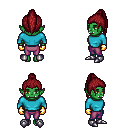
a pixel art fantasy rpg character, female body template, orc, green skin, teal long-sleeve shirt, magenta pants, brunette long topknot hairstyle, gold gloves, metal boots, four views (front, back, left, right), 2x2 character sprite sheet, small pixel art, hard edges, no anti-aliasing